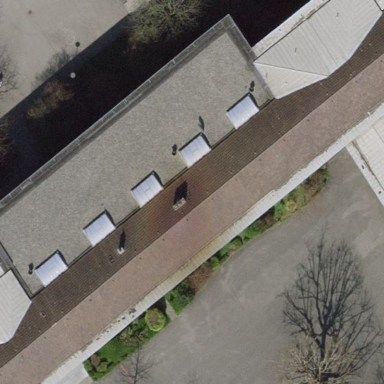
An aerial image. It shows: School building.